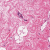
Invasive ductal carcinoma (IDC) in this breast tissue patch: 0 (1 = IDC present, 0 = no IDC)